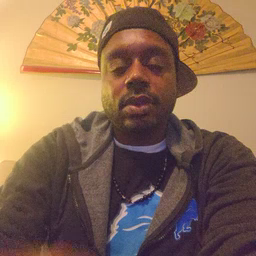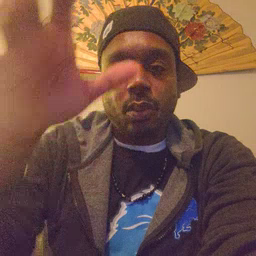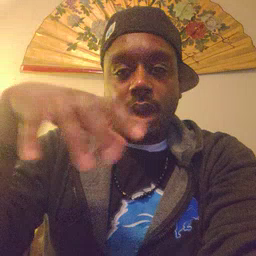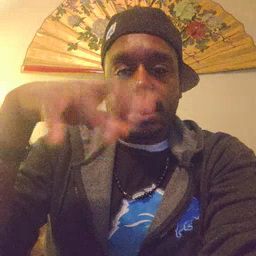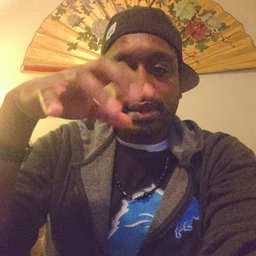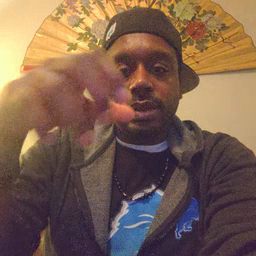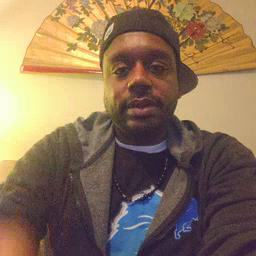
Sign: rain